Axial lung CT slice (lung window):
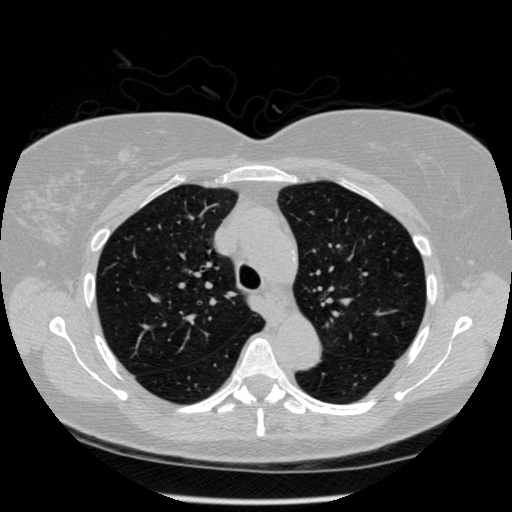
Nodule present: no